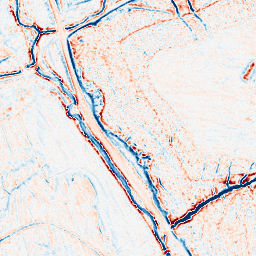
Category: edge_preserving
Decomposition family: bilateral
Decomposition parameters: d: 9
sigma_color: 100
sigma_space: 25
Upsampling method: bspline
Upsampling parameters: scale: 8
Upsampling scale: 8